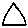
Label: triangle